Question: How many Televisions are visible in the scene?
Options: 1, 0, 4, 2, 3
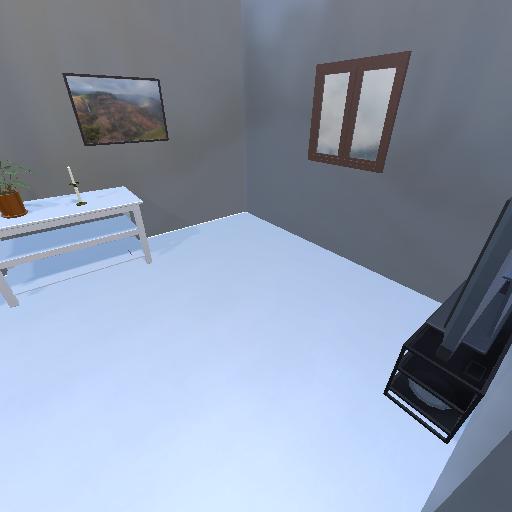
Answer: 1